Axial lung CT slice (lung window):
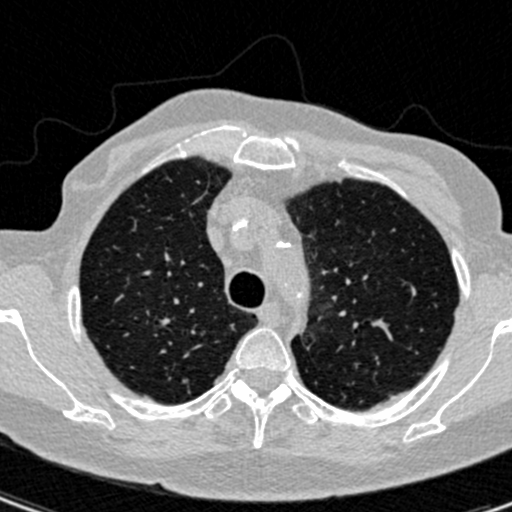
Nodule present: no